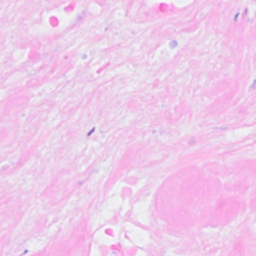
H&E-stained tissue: Breast